Question: For example, I got the class 'Header', and the class 'Dog'.
I would like a file that looks like this:

So far, I have seen no examples to perform this. I must use the
'serializer.Serialize' because I got a collection of thousands of
objects. Doing otherwise would take too long.
If it is impossible, I will make two different files, one with the
header and the other with the collection of objects, but it is not an
interesting solution.
I can't use a wrapper since I don't have my complete dog list at the
beginning. I receive one at the time until I stop the application
Thanks a lot!
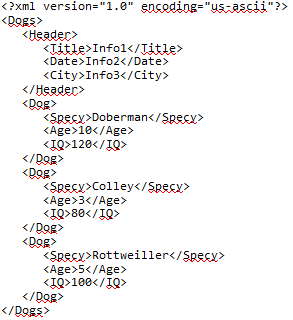
Answer: You will need to create another class the can represent this. For example.
'''
public class Kennel
{
public Header Header { get; set; }
public List<Dog> Dogs { get; set; }
}
'''
This can then be serialized/deserialized easily.
In answer to your question. If you need the XML to be identical to yours, you will need to create a custom wrapper that will read and write the XML into that specific format.